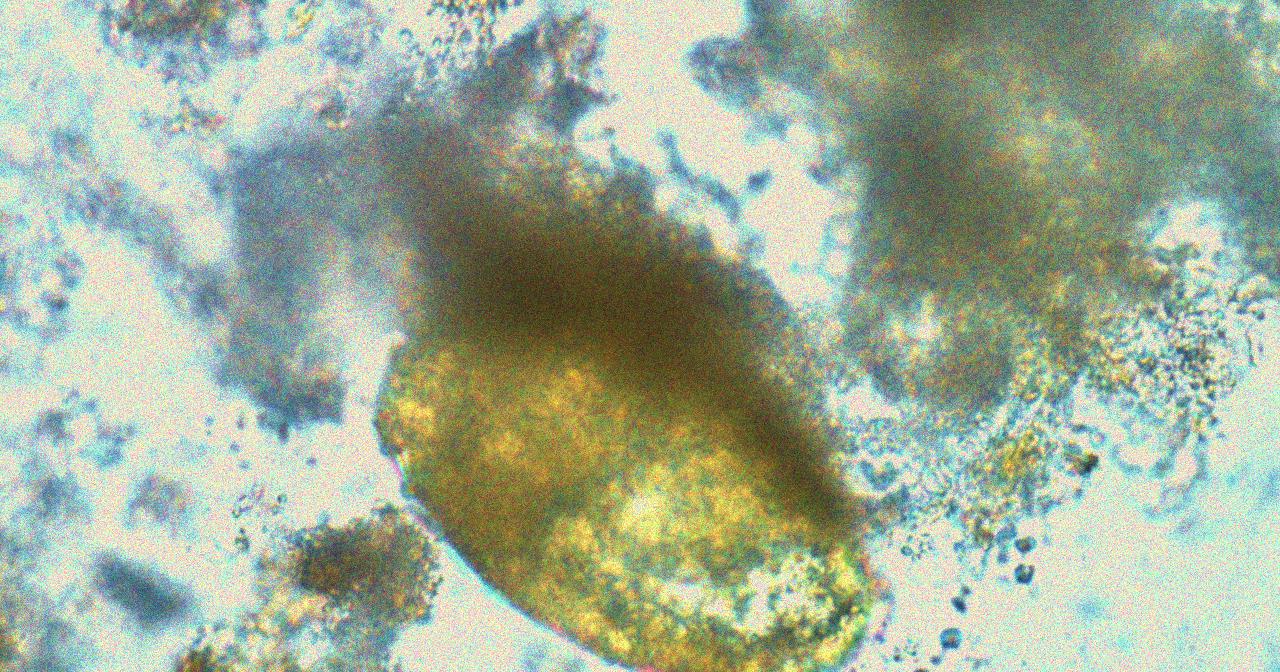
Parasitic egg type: Fasciolopsis buski